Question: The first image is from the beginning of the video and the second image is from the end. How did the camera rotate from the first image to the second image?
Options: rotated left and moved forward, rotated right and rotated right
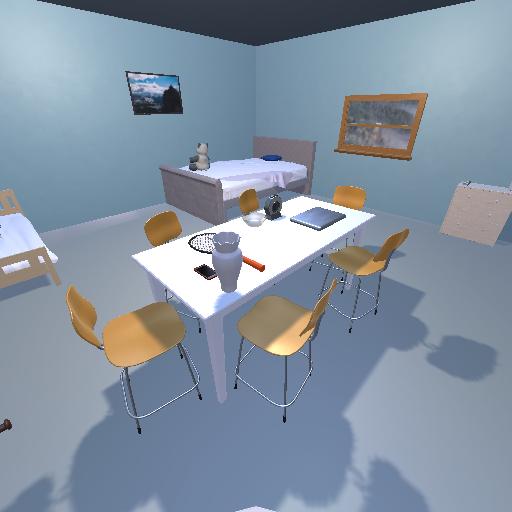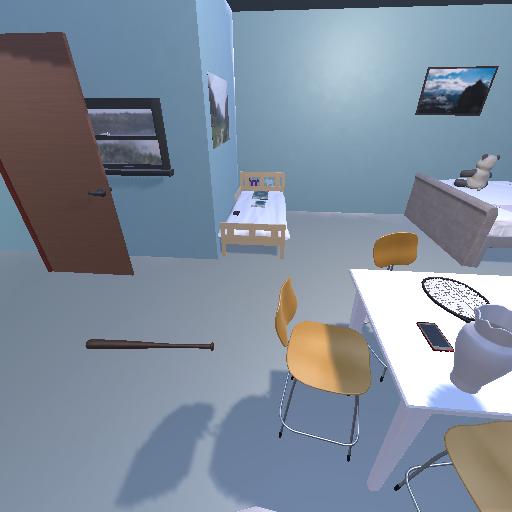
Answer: rotated left and moved forward